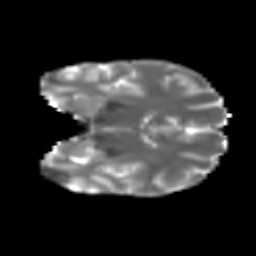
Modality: T2w
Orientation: coronal
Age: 18
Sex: male
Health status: ill
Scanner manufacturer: ge
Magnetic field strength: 3 T
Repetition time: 6.758 s
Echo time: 0.0791 s